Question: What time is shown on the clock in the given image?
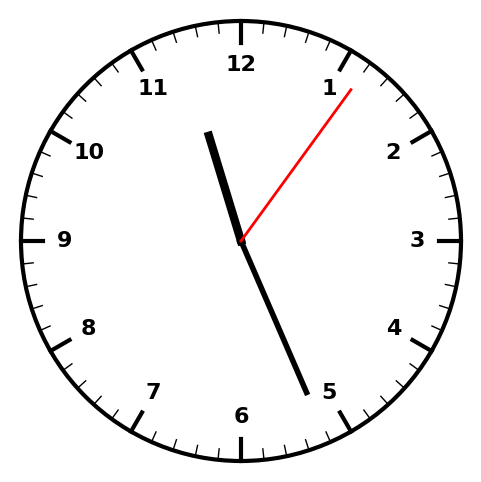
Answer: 11:26:06